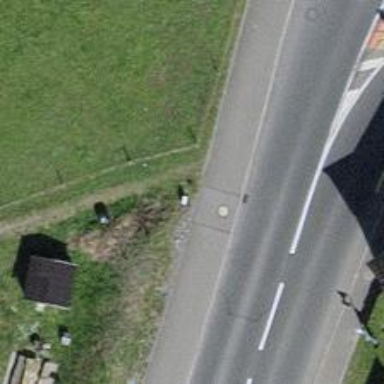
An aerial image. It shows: Asphalt cycleway.